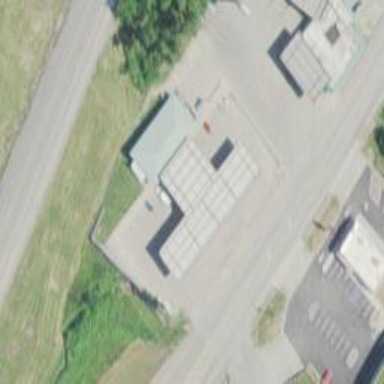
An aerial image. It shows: Convenience shop.